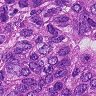
Metastatic tissue present: yes